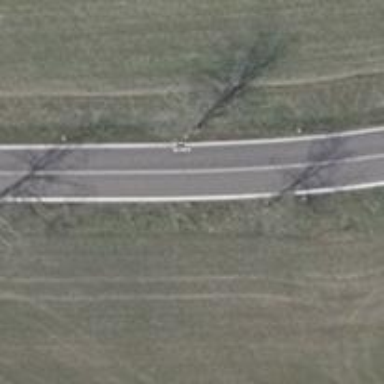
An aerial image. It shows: Secondary road with asphalt surface.